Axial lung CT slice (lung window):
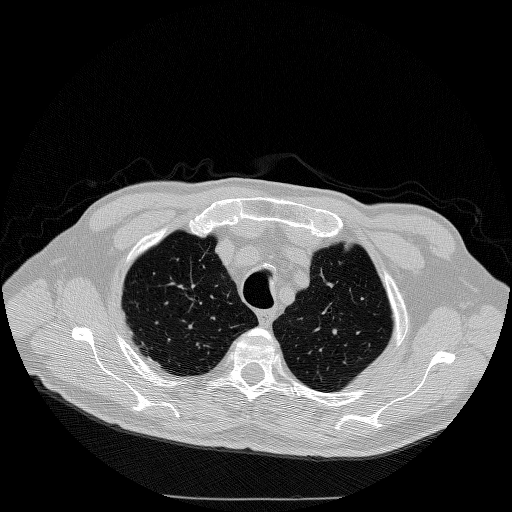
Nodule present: no